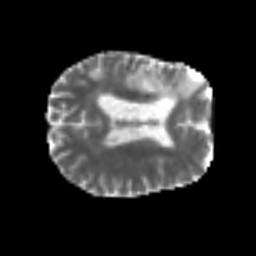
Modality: MD
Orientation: axial
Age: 71
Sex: male
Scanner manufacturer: siemens
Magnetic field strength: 3 T
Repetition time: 6.1 s
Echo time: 0.101 s